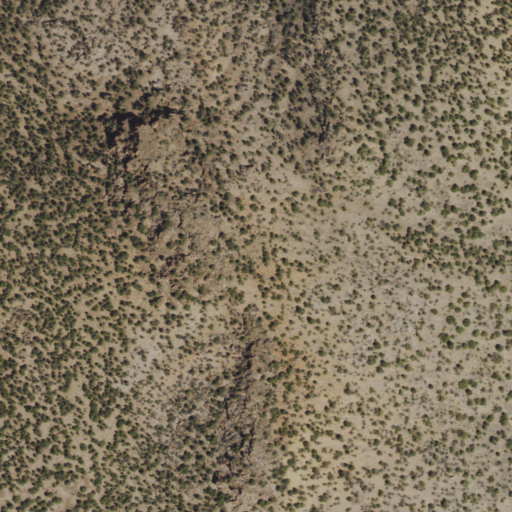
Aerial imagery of mountain in Nevada named Island Mountain containing evergreen forest and shrub